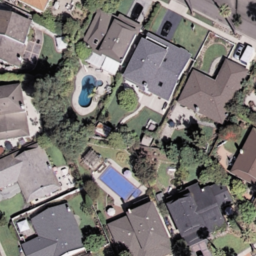
Label: residential